Question: I was converting text to ASCII number in Powershell and having trouble with 'ToByte()'. When I looked at the methods for string, I see that some of them show up with an interface prefix, whilst most don't.
Can anyone tell me the difference between these defintions? Why 'ToByte()' starts with 'IConvertible', but 'PadLeft()' doesn't? Any why 'ToString()' has both of these notations?

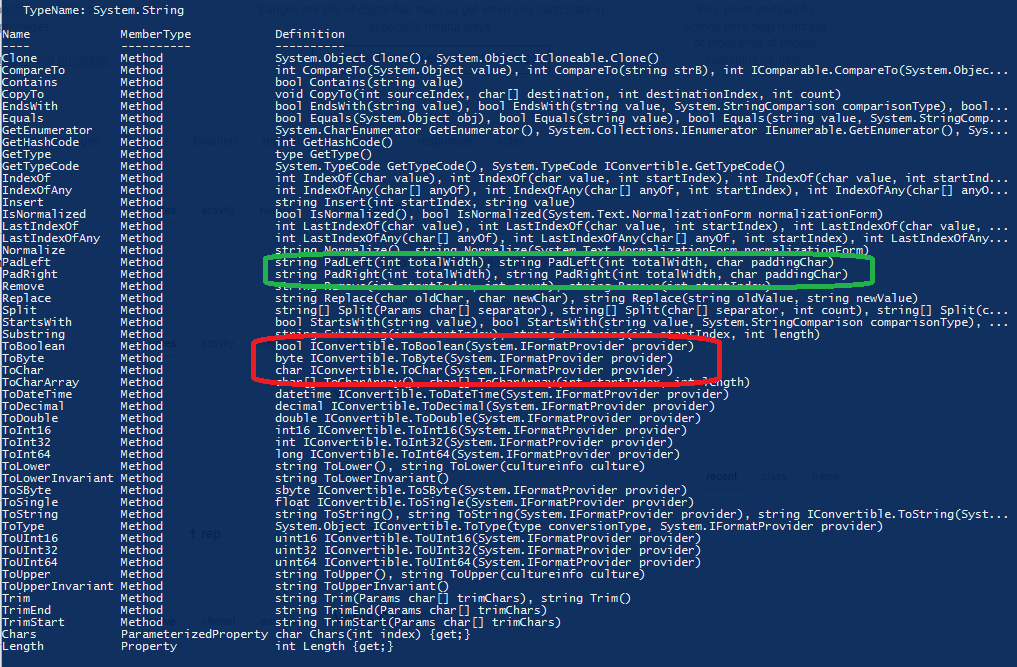
Answer: Because those methods with the interface name are <URL>.
> If a class implements two interfaces that contain a member with the
same signature, then implementing that member on the class will cause
both interfaces to use that member as their implementation.If the two interface members do not perform the same function,
however, this can lead to an incorrect implementation of one or both
of the interfaces. It is possible to implement an interface member
explicitly--creating a class member that is only called through the
interface, and is specific to that interface. This is accomplished by
naming the class member with the name of the interface and a period.Explicit implementation is also used to resolve cases where two
interfaces each declare different members of the same name such as a
property and a method.
You can also see this listed in the <URL>.